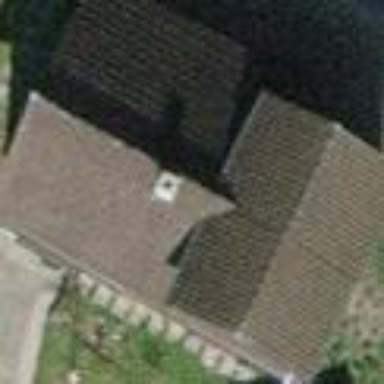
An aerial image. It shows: Building with tile roof.